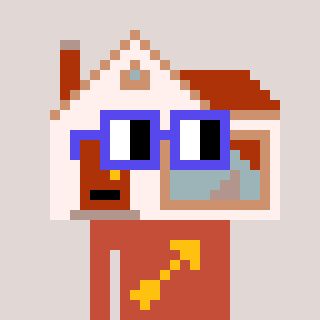
a pixel art character with square blue glasses, a house-shaped head and a rust-colored body on a warm background